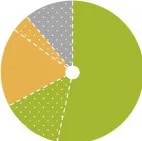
Proportions of food items acquired from each type of food environment per dietary diversity group (A-K), reported in a diet quality questionnaire in San Din Daeng village, Thailand (n = 31; 240 food items). 'Shared' refers to food items acquired from food sharing.
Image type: pathology (gram)